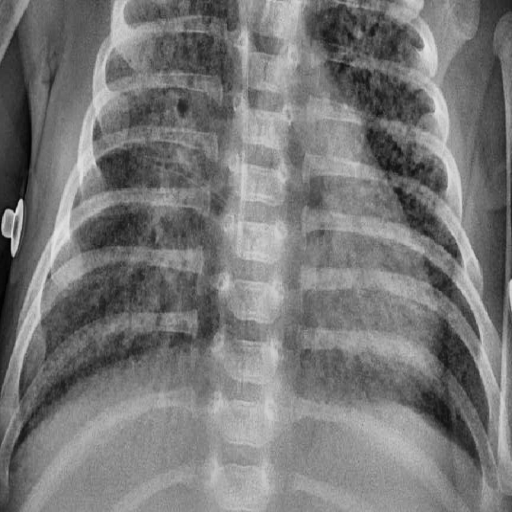
Finding: PNEUMONIA